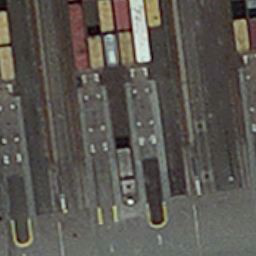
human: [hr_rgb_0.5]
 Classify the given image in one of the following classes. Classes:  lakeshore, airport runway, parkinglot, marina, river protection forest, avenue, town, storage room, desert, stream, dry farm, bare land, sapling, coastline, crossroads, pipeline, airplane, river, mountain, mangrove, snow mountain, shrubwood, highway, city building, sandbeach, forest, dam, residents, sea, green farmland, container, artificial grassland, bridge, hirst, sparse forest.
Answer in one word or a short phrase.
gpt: container